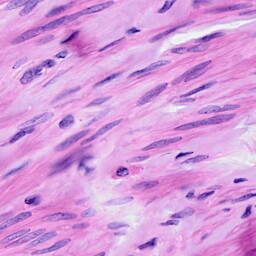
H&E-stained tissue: Ovarian